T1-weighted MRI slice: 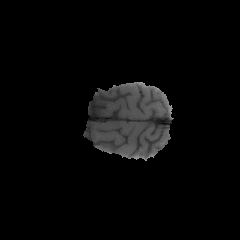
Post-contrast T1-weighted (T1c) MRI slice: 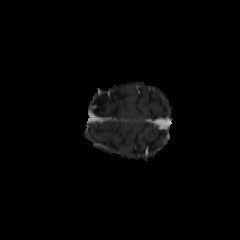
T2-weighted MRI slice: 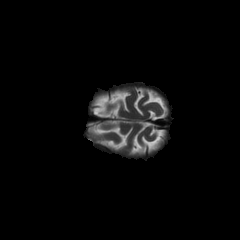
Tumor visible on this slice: no